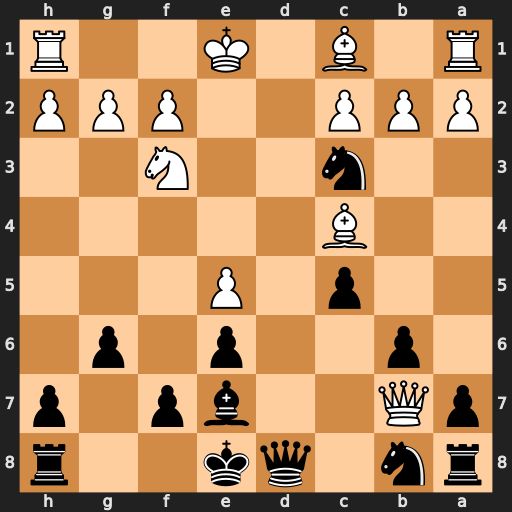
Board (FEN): rn1qk2r/pQ2bp1p/1p2p1p1/2p1P3/2B5/2n2N2/PPP2PPP/R1B1K2R
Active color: b
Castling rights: KQkq
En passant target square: -
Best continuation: Qd1#